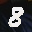
Label: 8